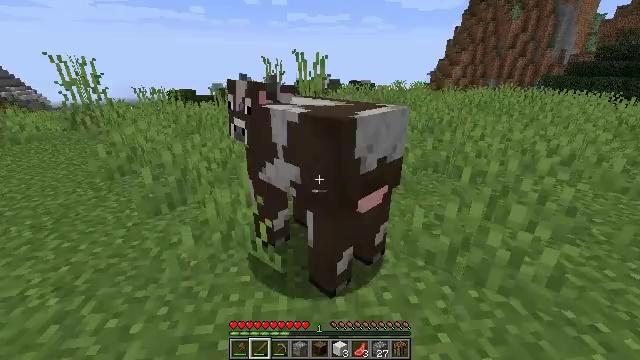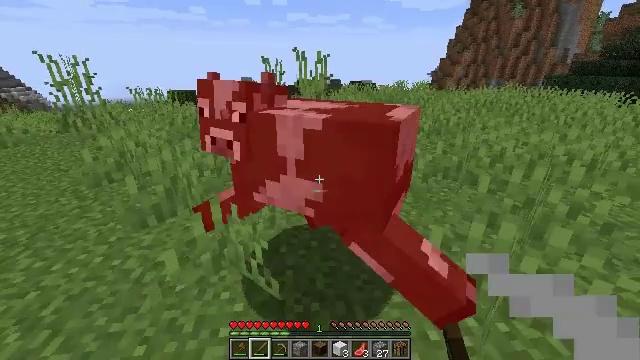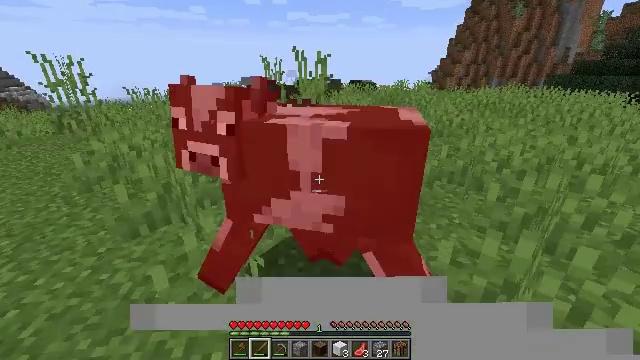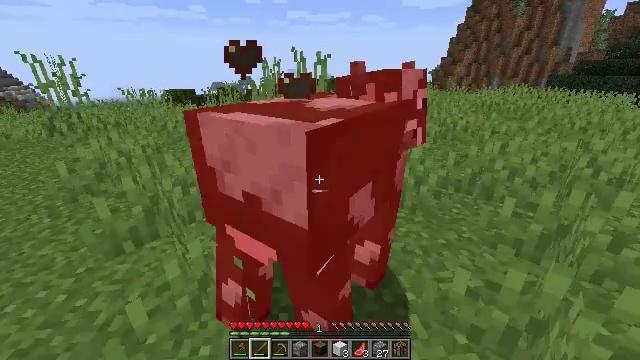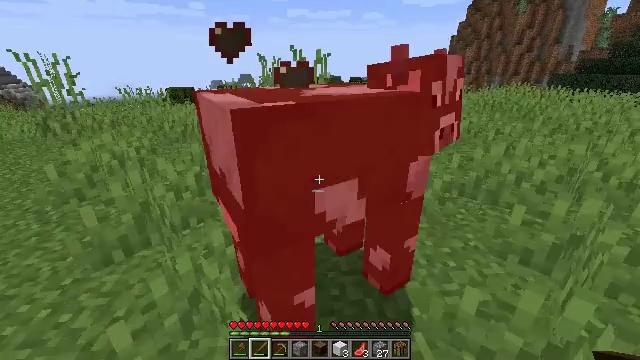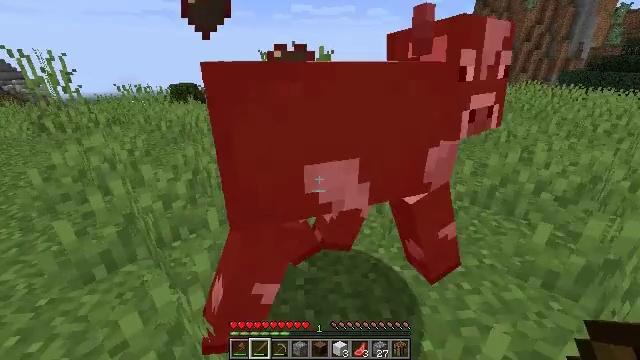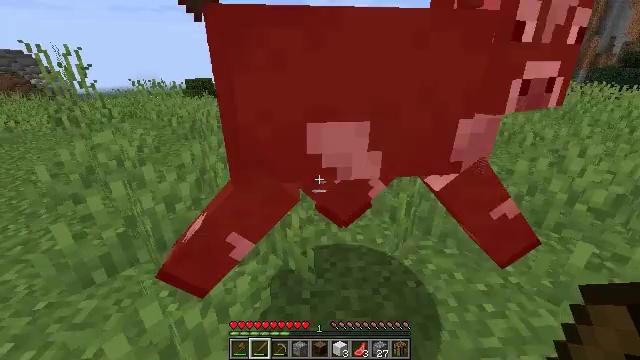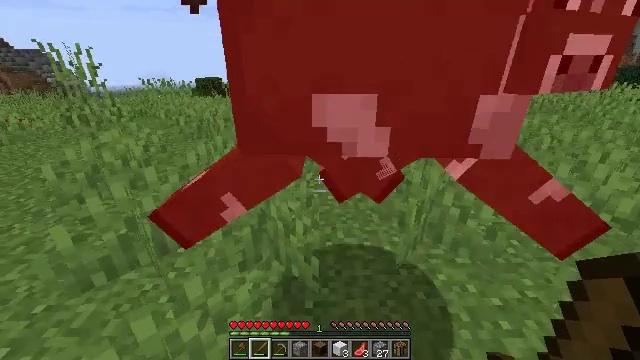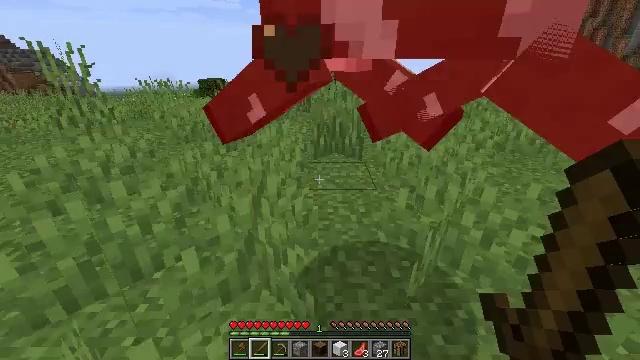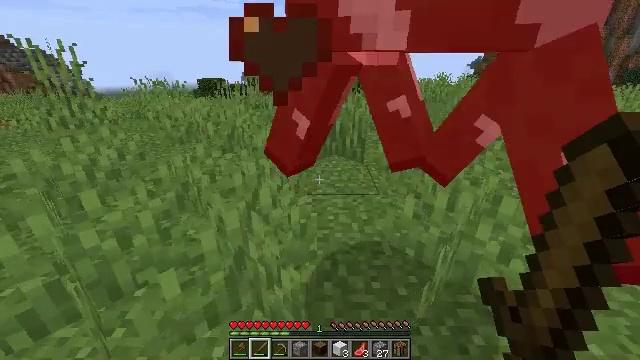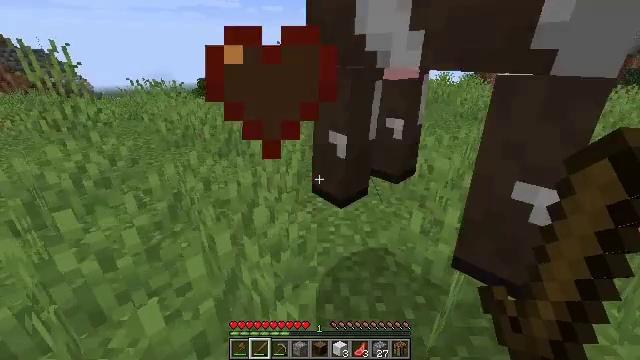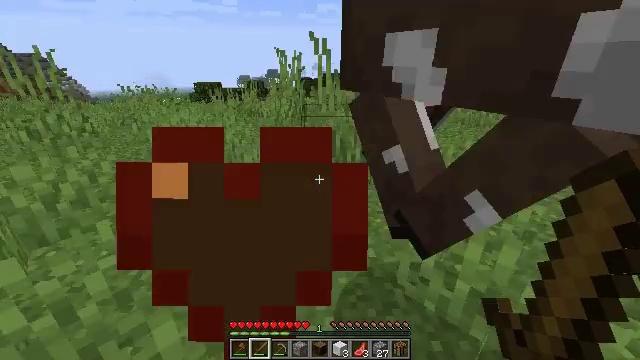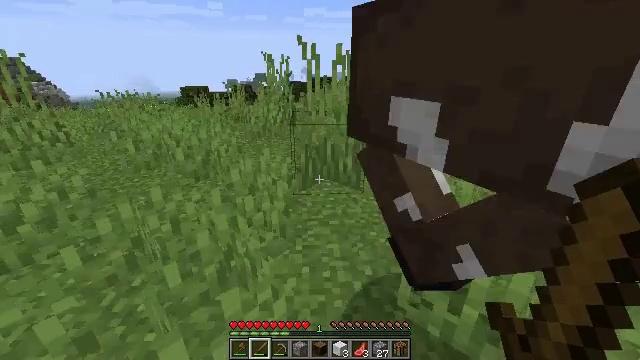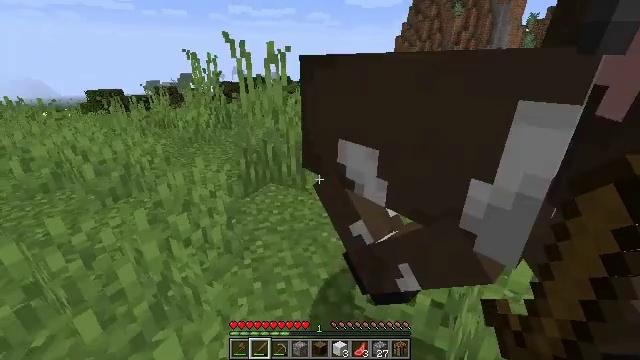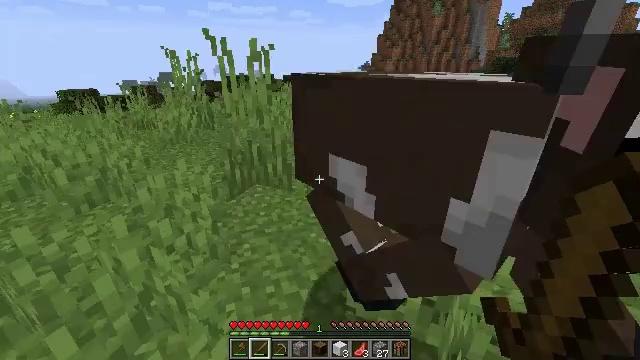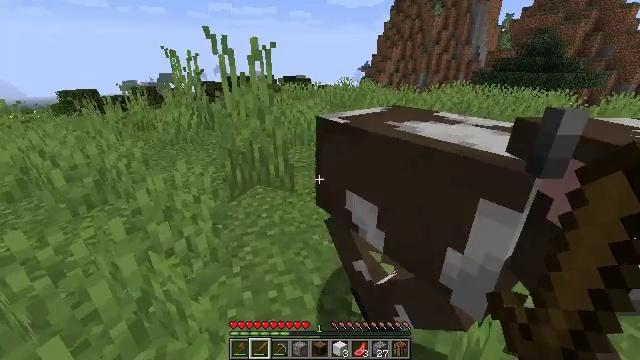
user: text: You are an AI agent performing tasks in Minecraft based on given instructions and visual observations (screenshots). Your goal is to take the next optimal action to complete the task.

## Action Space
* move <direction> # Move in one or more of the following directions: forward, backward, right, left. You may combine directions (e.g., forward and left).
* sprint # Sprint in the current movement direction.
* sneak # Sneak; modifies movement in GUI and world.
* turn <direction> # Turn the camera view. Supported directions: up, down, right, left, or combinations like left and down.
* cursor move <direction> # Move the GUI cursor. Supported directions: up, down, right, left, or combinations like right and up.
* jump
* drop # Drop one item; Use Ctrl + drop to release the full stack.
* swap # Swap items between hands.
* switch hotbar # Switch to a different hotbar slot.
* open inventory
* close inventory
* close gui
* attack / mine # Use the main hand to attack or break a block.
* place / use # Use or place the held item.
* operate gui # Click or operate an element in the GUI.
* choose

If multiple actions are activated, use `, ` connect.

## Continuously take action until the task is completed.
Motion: motion action
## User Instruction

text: Mine the grass in the plains.
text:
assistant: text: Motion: move forward
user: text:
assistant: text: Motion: move forward
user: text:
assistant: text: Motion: move forward
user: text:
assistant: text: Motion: move forward
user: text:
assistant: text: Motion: move forward
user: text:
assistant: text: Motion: move forward, turn left
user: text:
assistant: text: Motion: move forward, turn left
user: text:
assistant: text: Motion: move forward
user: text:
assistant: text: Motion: move forward
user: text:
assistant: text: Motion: move forward
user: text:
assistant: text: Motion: move forward
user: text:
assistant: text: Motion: move forward, turn right
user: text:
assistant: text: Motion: turn right
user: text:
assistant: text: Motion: turn right
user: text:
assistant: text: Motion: attack / mine
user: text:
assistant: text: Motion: attack / mine
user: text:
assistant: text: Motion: attack / mine
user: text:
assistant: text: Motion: turn right, attack / mine
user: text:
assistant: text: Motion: turn right
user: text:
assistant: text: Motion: no_op
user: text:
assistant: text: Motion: turn right
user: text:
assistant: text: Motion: turn right
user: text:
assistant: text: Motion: turn right
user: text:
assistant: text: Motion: turn right
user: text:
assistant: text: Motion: no_op
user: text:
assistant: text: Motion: turn right
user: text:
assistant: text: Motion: move forward, turn right
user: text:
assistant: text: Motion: move forward, turn right
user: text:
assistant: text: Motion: move forward, turn right
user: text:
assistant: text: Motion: move forward